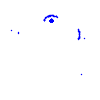
Particle: proton